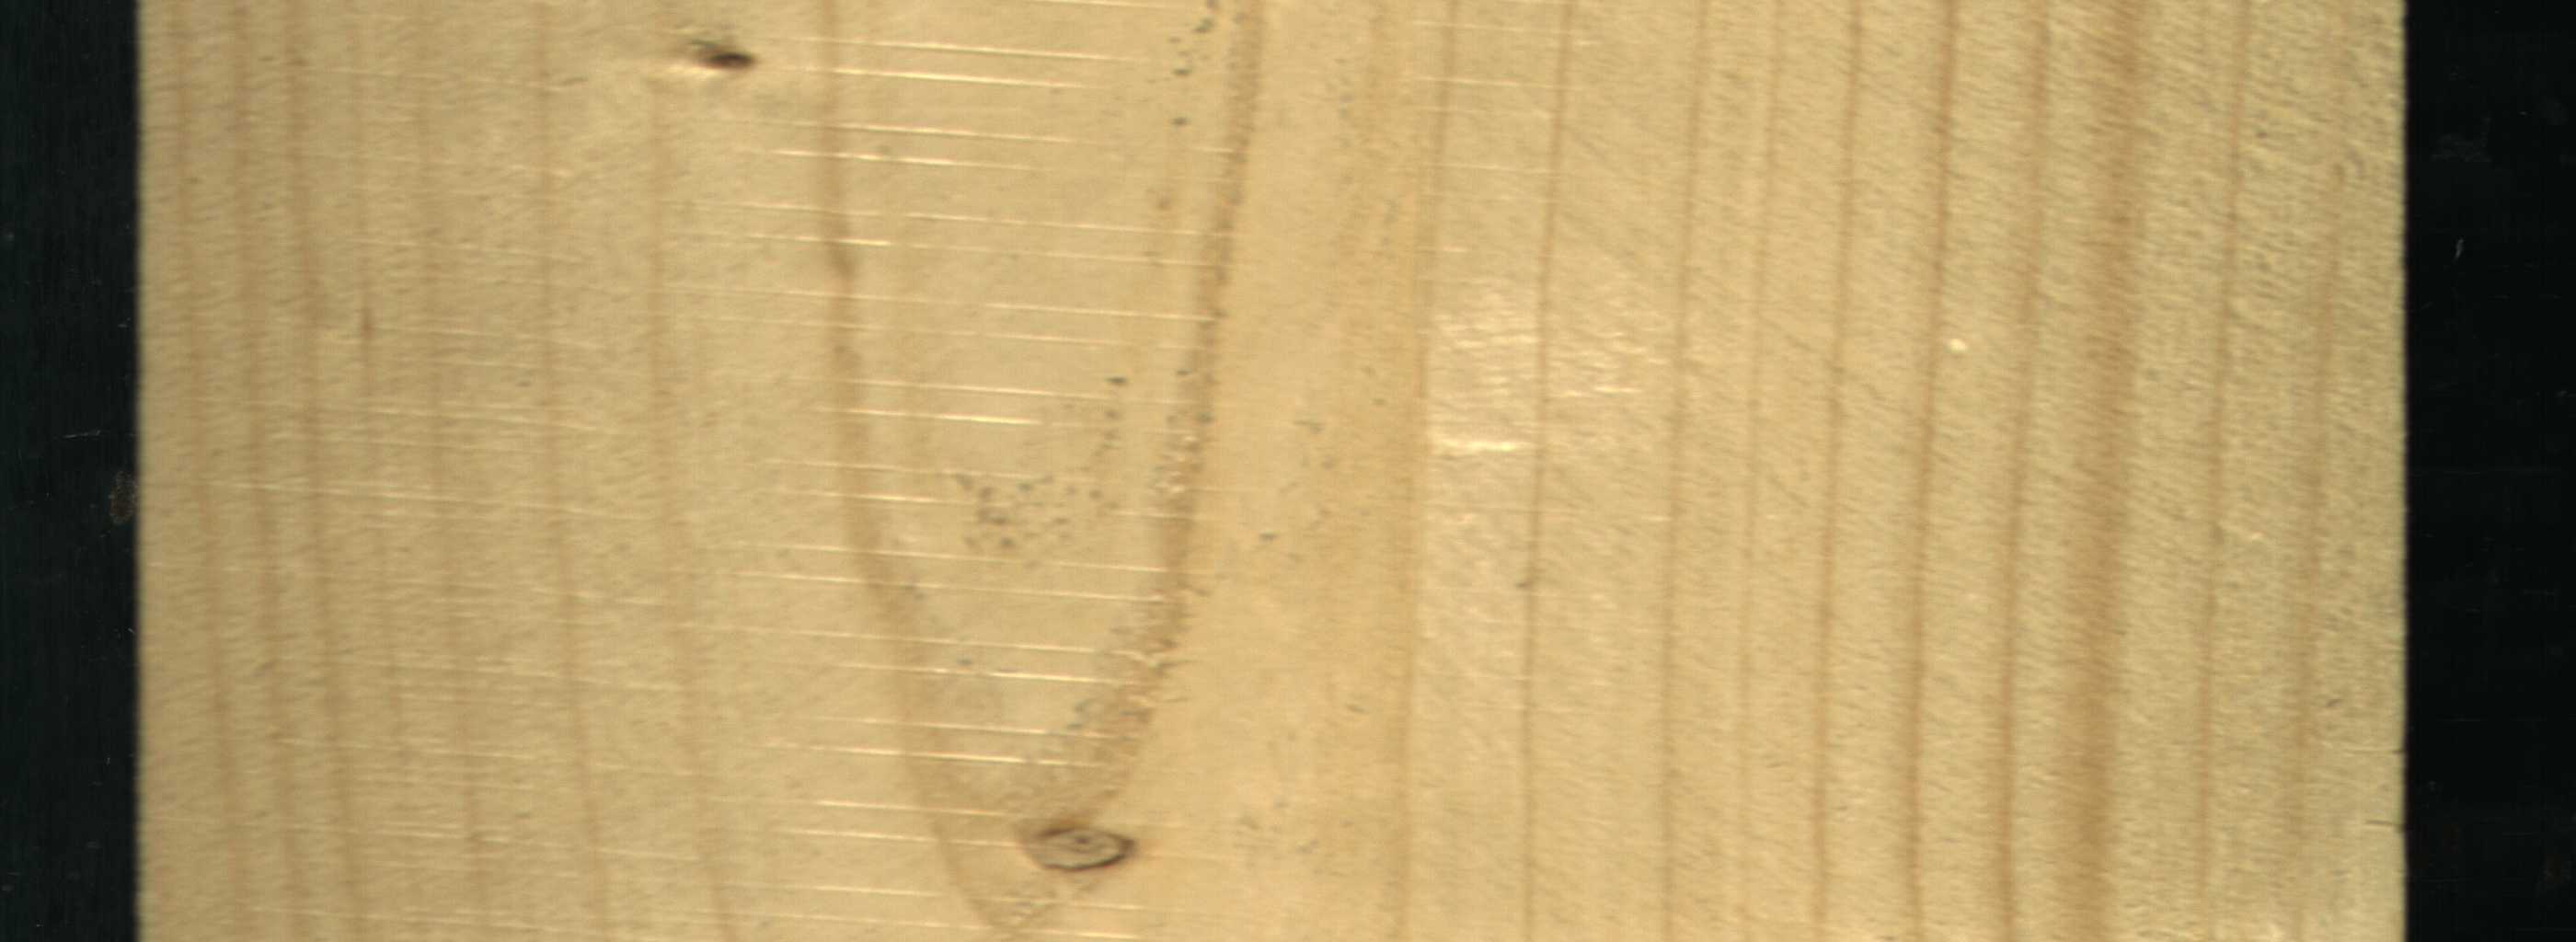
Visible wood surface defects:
Live_Knot
Live_Knot